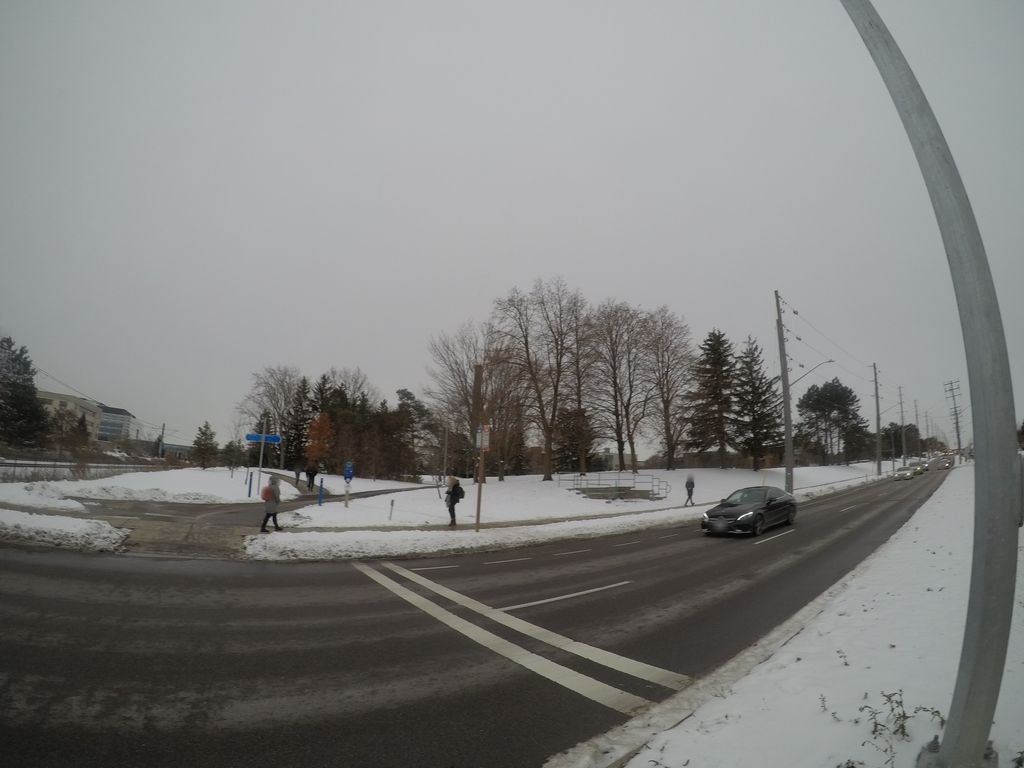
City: kitchener-waterloo